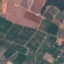
Land use / land cover class: PermanentCrop